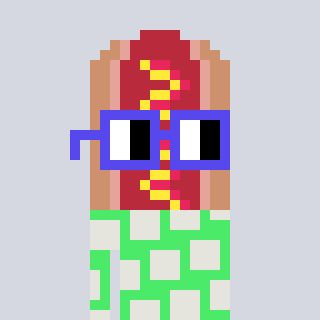
a pixel art character with square blue glasses, a hotdog-shaped head and a teal-colored body on a cool background